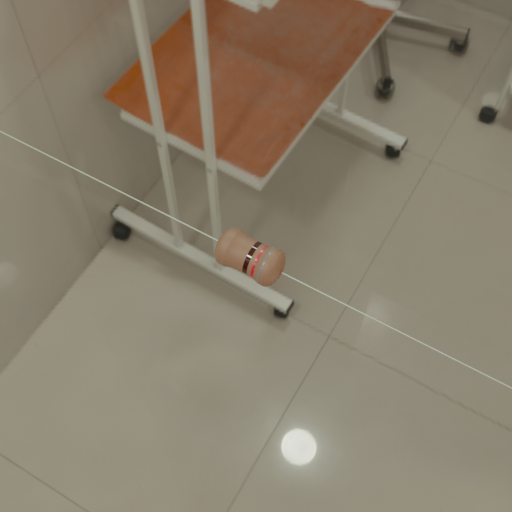
Resistor colour bands (in order): black, red, gray